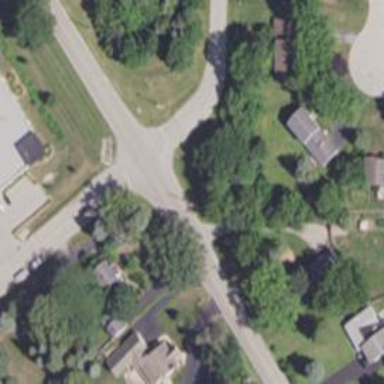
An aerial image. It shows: Road with stop sign.